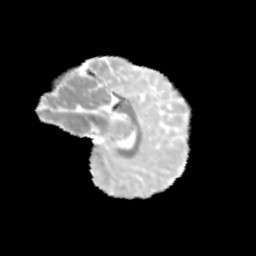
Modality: MD
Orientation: sagittal
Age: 12
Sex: male
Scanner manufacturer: siemens
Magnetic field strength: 3 T
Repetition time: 3.8 s
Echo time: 0.07 s